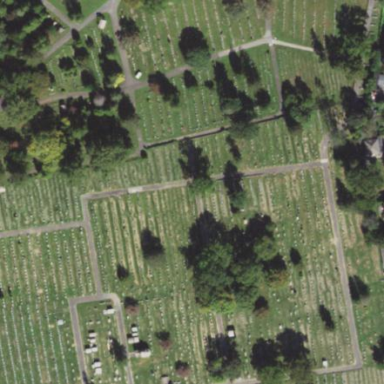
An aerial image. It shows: Cemetery.